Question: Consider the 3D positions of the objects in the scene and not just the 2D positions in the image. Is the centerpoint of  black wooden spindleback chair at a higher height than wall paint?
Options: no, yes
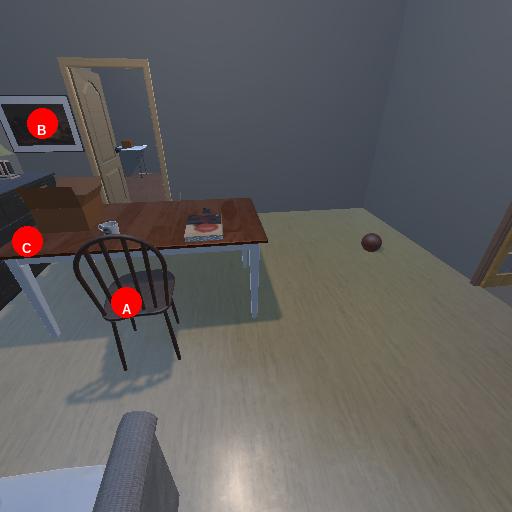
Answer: no